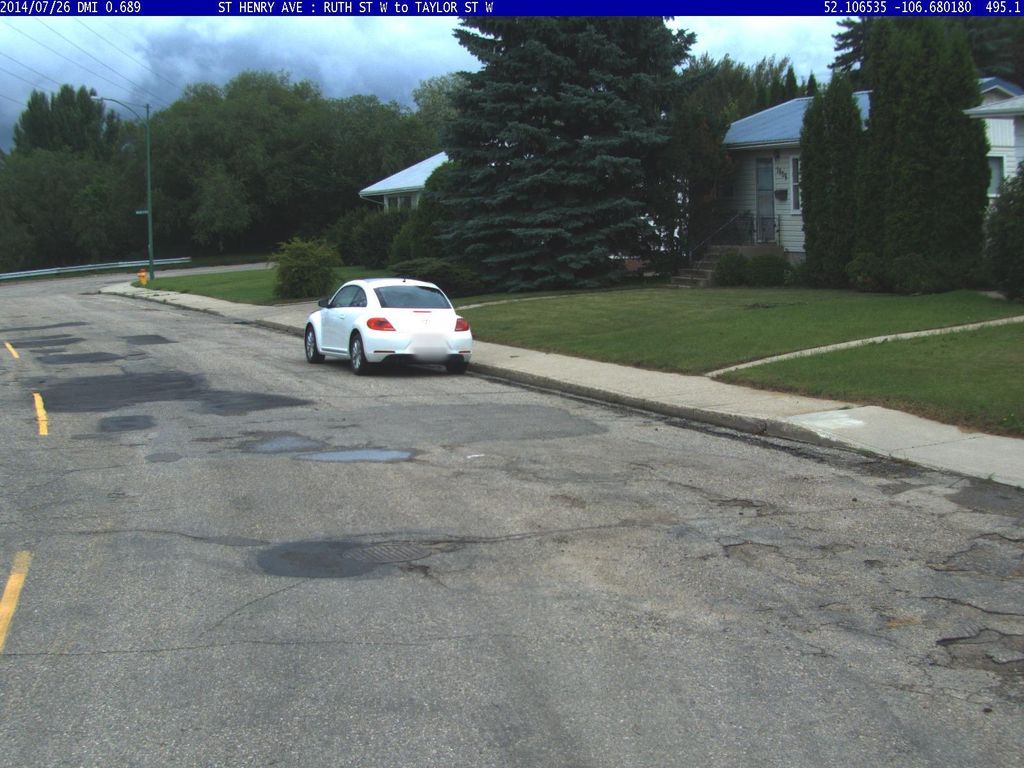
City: saskatoon